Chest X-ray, AP view. Patient: 54 years old, sex M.
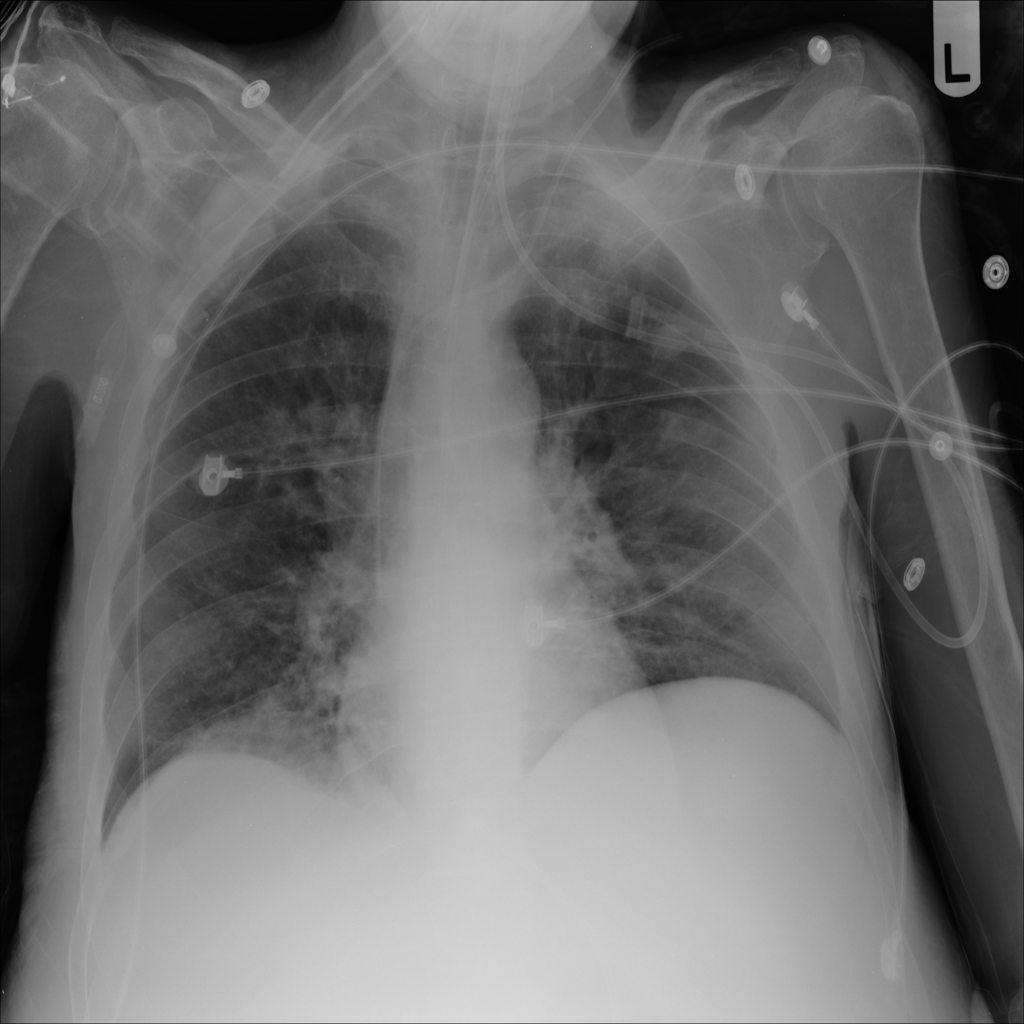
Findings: Infiltration